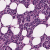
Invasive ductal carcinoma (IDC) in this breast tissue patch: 1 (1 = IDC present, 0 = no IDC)